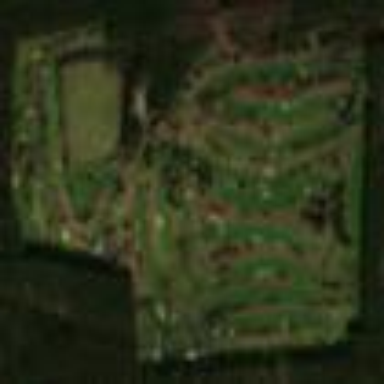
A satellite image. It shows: Golf course surrounded by greenery.